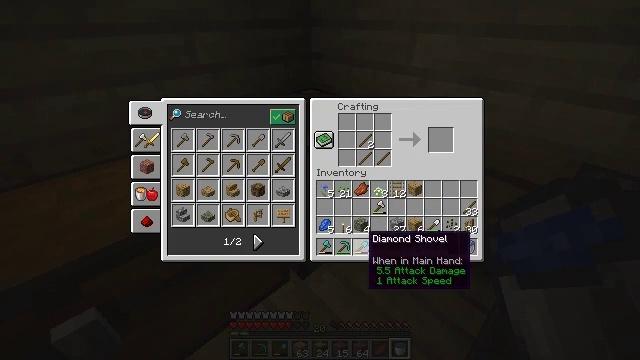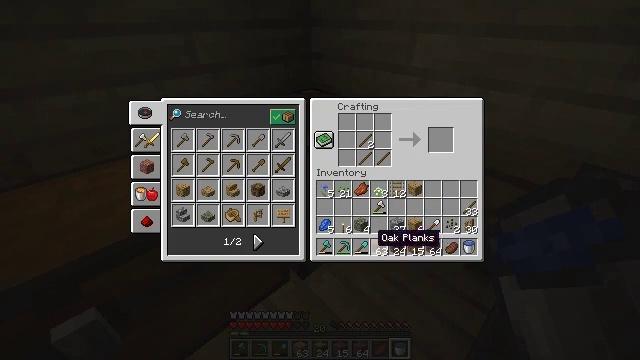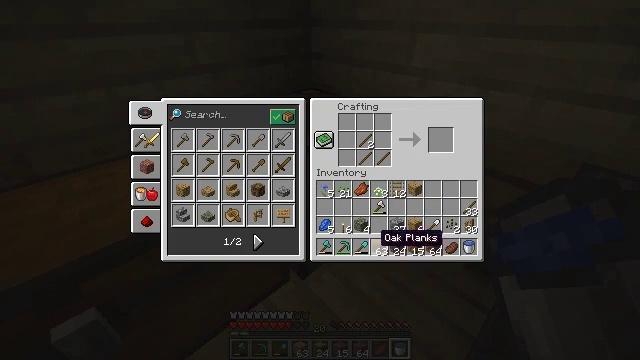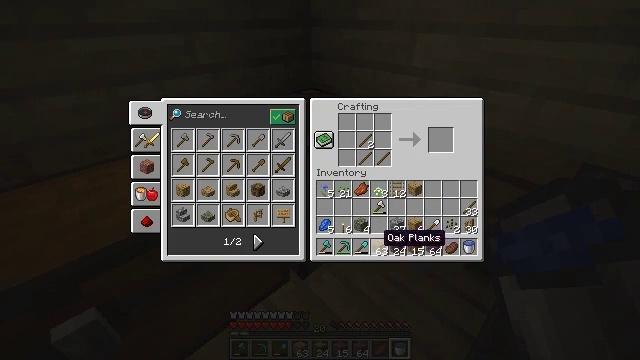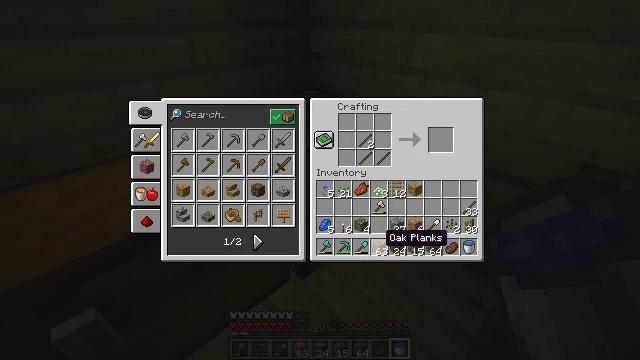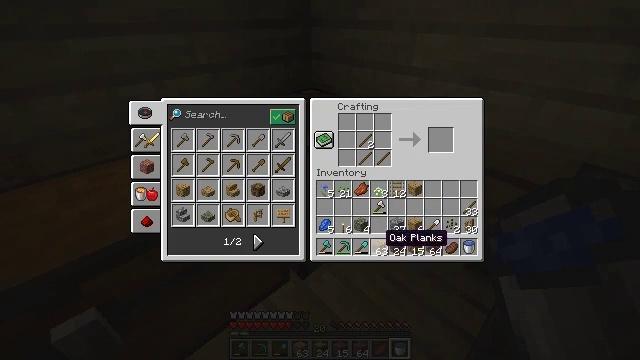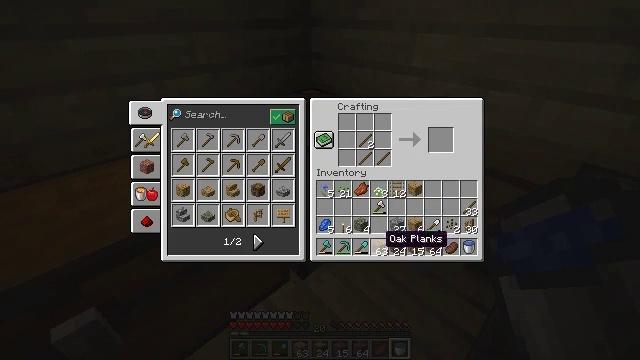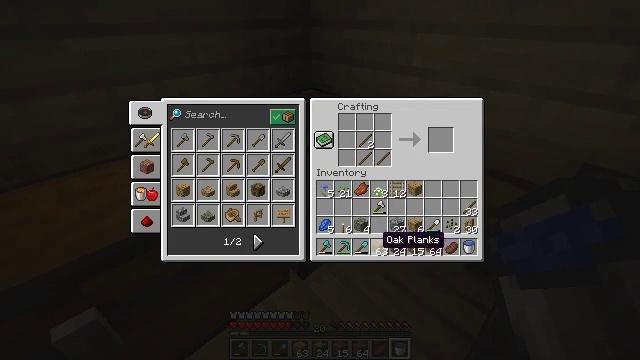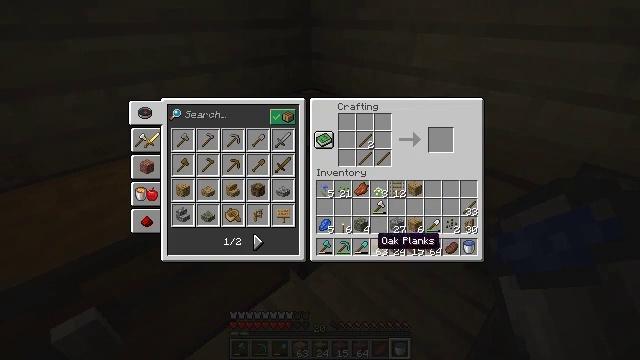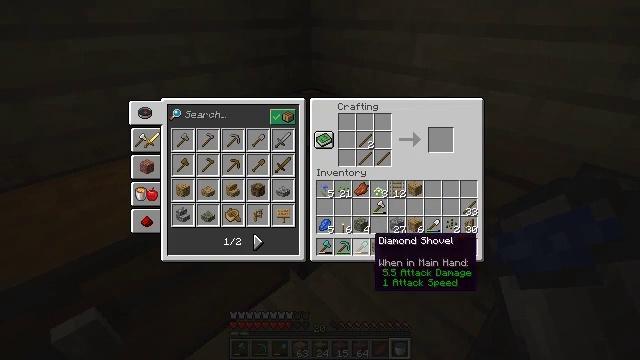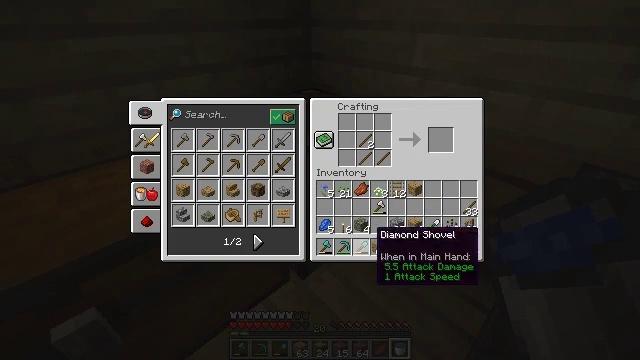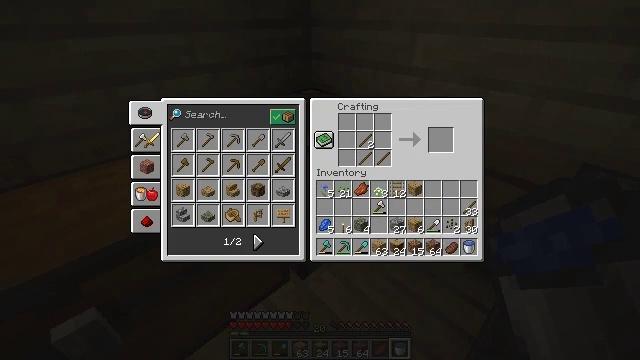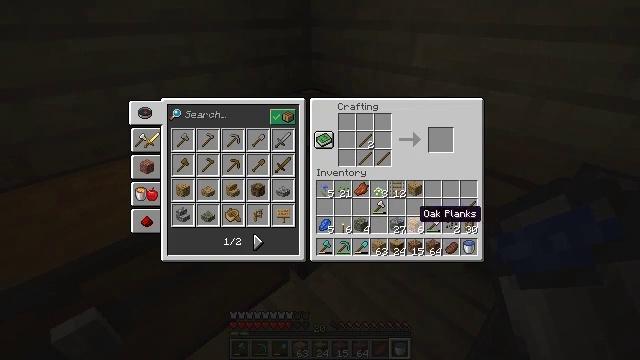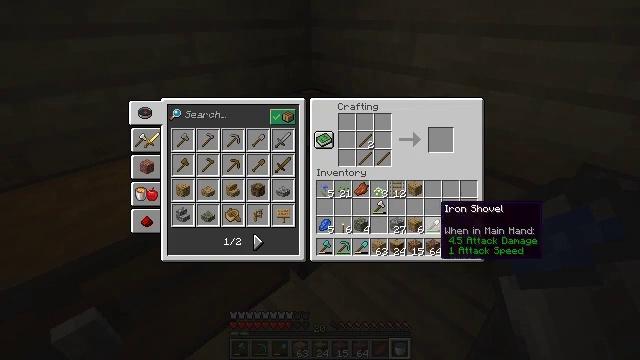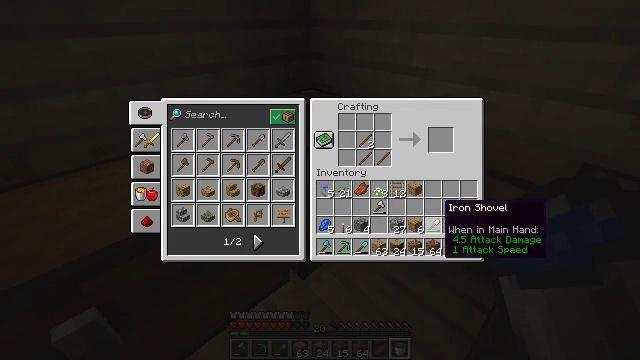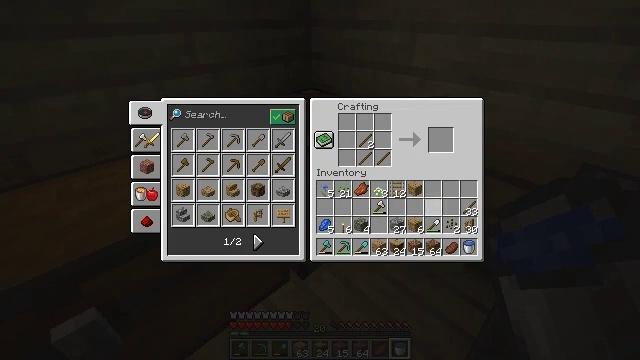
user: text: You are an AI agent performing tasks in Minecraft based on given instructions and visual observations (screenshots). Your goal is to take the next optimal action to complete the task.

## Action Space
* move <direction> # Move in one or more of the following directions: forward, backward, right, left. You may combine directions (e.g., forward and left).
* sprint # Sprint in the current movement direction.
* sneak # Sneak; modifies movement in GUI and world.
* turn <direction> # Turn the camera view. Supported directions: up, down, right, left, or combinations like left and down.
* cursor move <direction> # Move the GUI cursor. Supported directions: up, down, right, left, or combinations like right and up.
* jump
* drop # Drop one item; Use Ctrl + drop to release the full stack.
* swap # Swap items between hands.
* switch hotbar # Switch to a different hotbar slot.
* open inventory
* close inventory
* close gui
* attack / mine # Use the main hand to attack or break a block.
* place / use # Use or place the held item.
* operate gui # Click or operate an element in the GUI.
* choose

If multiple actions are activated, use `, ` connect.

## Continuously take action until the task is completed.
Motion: motion action
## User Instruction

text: Make a stone hoe in the crafting grid with cobblestone and sticks.
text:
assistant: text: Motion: cursor move right
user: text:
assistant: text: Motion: no_op
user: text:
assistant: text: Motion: no_op
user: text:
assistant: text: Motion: no_op
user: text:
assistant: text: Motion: no_op
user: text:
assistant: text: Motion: no_op
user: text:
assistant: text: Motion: no_op
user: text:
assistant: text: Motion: no_op
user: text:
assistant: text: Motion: no_op
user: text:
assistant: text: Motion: no_op
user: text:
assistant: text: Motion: cursor move right
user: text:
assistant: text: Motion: cursor move right and up
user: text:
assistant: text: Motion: cursor move right
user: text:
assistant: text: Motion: no_op
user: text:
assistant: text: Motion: no_op
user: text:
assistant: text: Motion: cursor move right
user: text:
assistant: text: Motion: cursor move right
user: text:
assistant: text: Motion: no_op
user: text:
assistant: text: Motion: no_op
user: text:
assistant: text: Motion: no_op
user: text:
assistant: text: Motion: no_op
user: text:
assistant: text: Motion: no_op
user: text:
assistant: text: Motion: no_op
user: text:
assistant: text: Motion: no_op
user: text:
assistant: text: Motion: no_op
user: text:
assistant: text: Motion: no_op
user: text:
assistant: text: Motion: operate gui
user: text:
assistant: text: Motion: operate gui
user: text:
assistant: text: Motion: operate gui
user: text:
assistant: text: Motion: cursor move left and up